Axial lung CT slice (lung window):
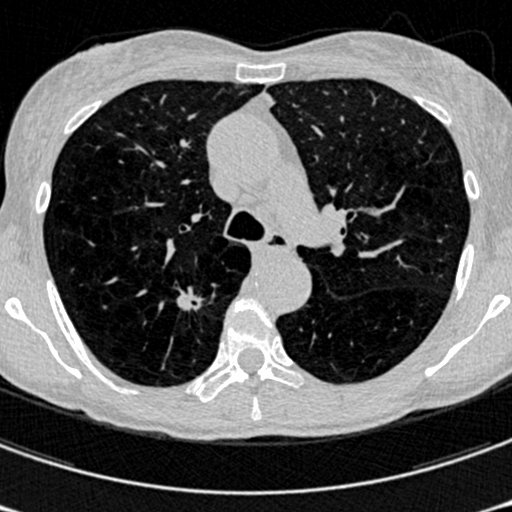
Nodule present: yes
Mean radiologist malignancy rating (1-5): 4.75